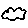
Label: cloud